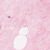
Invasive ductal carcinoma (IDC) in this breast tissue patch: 0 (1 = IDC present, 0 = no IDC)